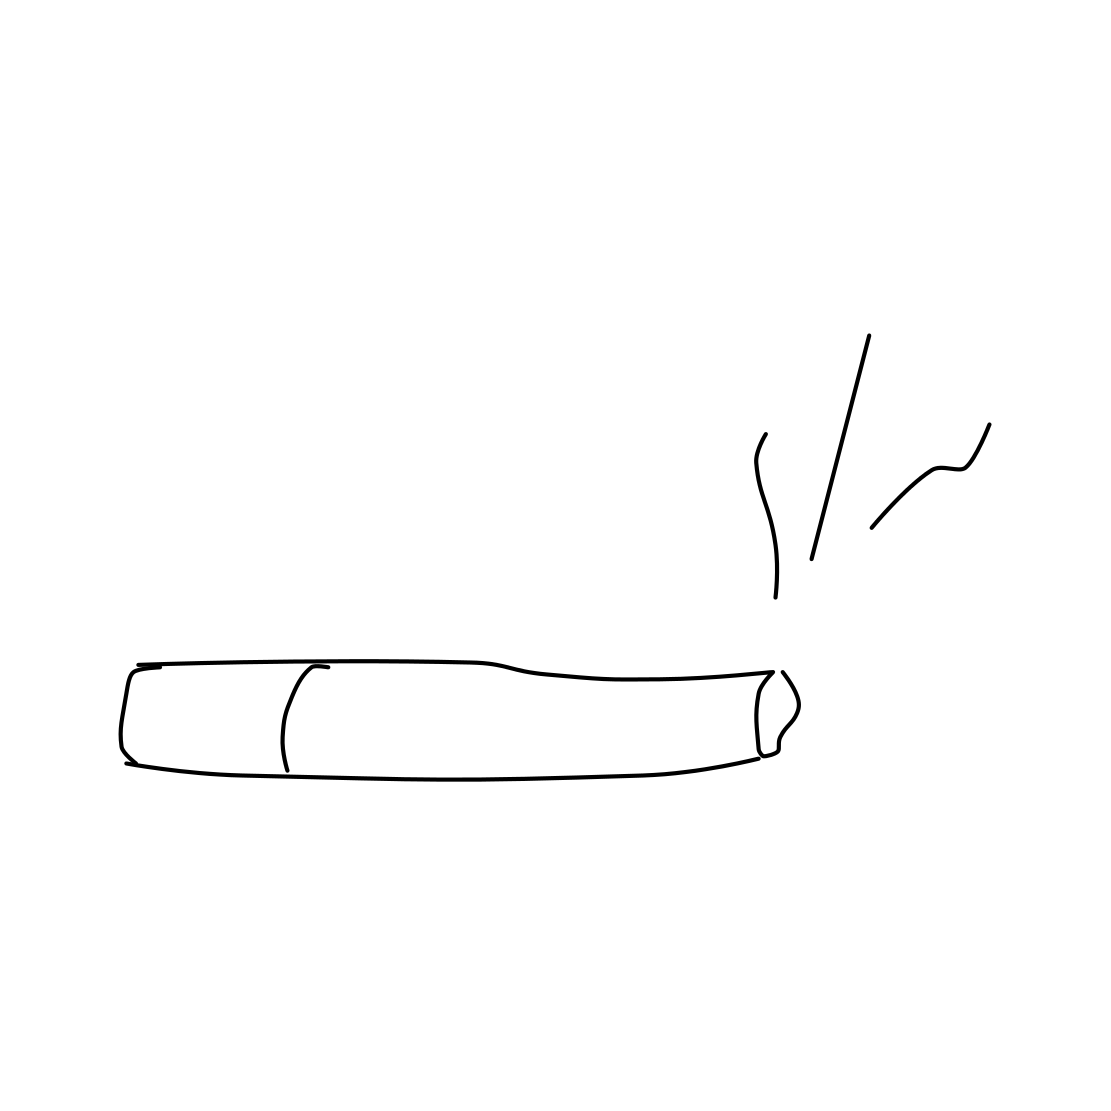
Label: cigarette